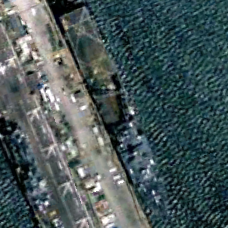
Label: combat